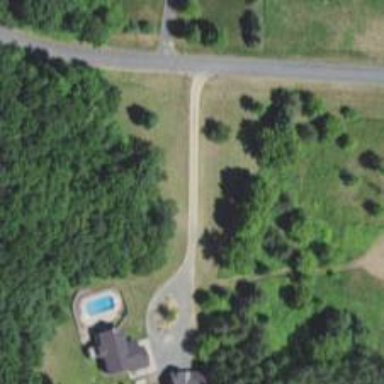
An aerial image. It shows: Driveway.